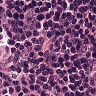
Metastatic tissue present: yes